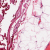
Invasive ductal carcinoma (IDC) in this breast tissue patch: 0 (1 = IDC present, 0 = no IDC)